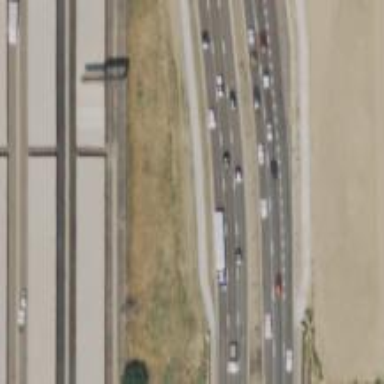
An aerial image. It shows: Primary highway with expressway characteristics.